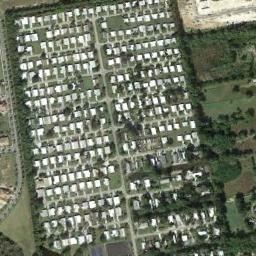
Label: mobile_home_park